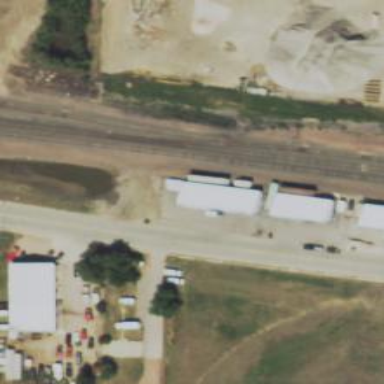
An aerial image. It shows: Railway yard with one track.